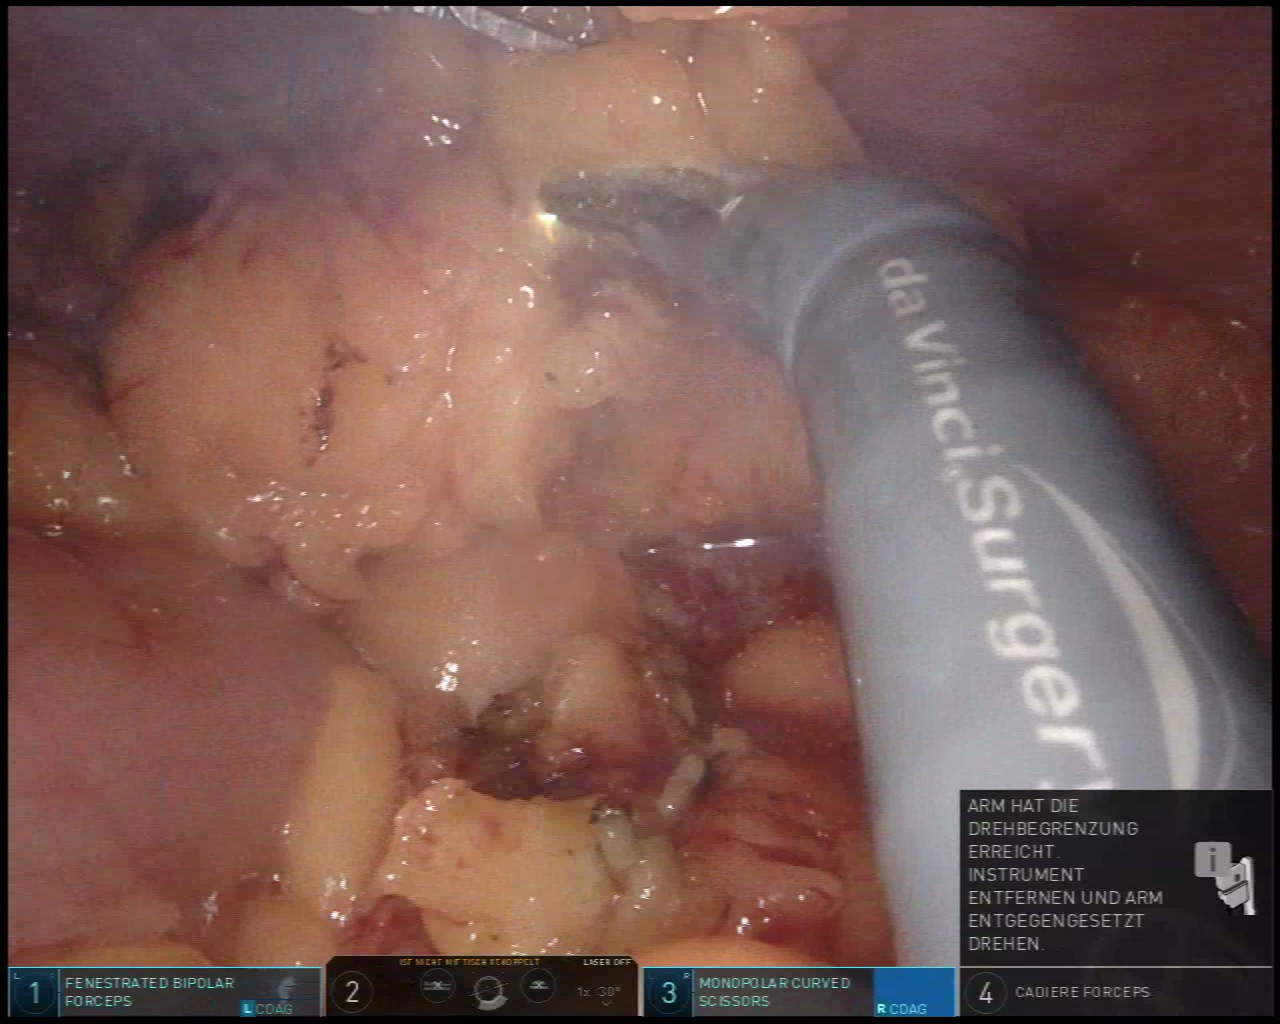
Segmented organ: spleen
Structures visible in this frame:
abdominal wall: yes
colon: yes
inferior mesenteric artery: no
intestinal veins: no
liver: no
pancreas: no
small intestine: no
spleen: yes
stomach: no
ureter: no
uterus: no
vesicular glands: no